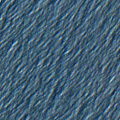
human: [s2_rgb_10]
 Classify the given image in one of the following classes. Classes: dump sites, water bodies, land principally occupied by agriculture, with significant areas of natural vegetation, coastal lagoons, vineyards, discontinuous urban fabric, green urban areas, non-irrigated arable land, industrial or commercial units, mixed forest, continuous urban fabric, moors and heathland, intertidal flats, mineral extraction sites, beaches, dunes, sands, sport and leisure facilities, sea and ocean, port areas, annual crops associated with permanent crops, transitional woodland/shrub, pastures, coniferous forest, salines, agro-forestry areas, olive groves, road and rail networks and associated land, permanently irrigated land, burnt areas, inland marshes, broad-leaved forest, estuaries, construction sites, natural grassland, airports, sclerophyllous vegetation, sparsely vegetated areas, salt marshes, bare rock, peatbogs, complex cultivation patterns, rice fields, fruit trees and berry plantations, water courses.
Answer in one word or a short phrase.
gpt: sea and ocean